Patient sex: M
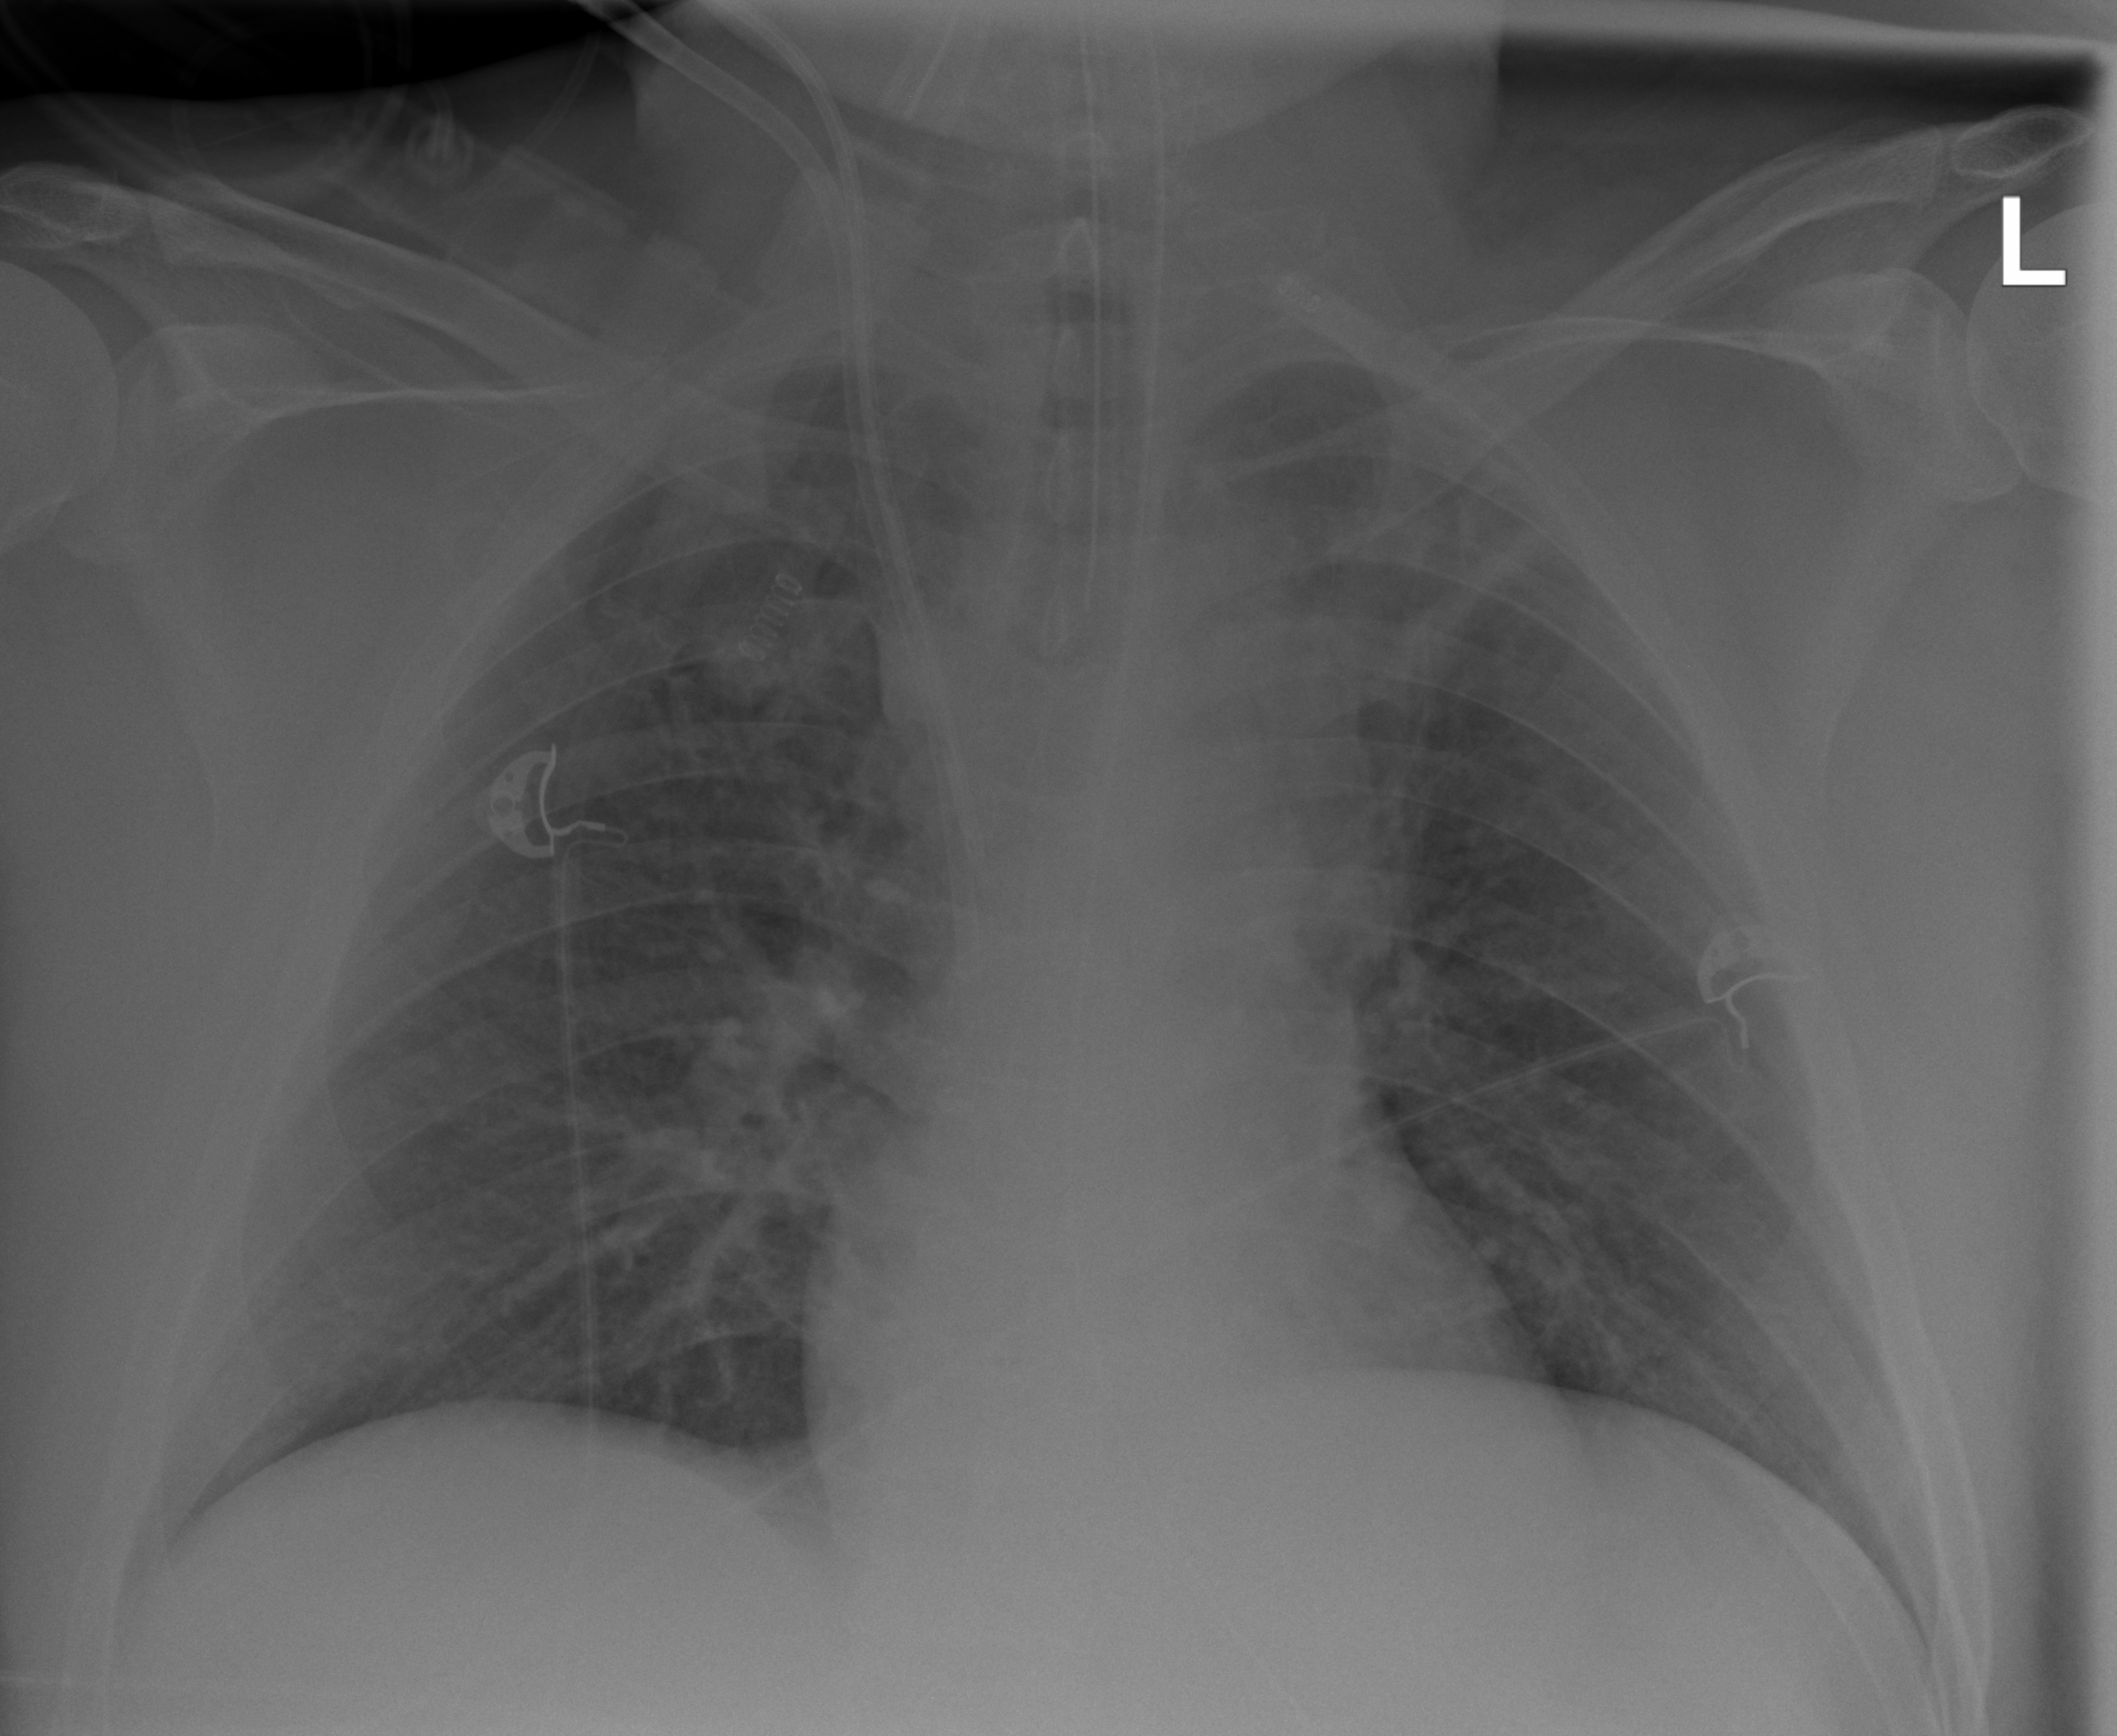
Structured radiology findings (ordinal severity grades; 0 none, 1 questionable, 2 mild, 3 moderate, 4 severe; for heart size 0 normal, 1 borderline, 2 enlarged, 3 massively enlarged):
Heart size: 0
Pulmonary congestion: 2
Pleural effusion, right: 0
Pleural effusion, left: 0
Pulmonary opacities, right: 2
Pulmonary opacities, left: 2
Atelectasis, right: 2
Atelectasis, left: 2